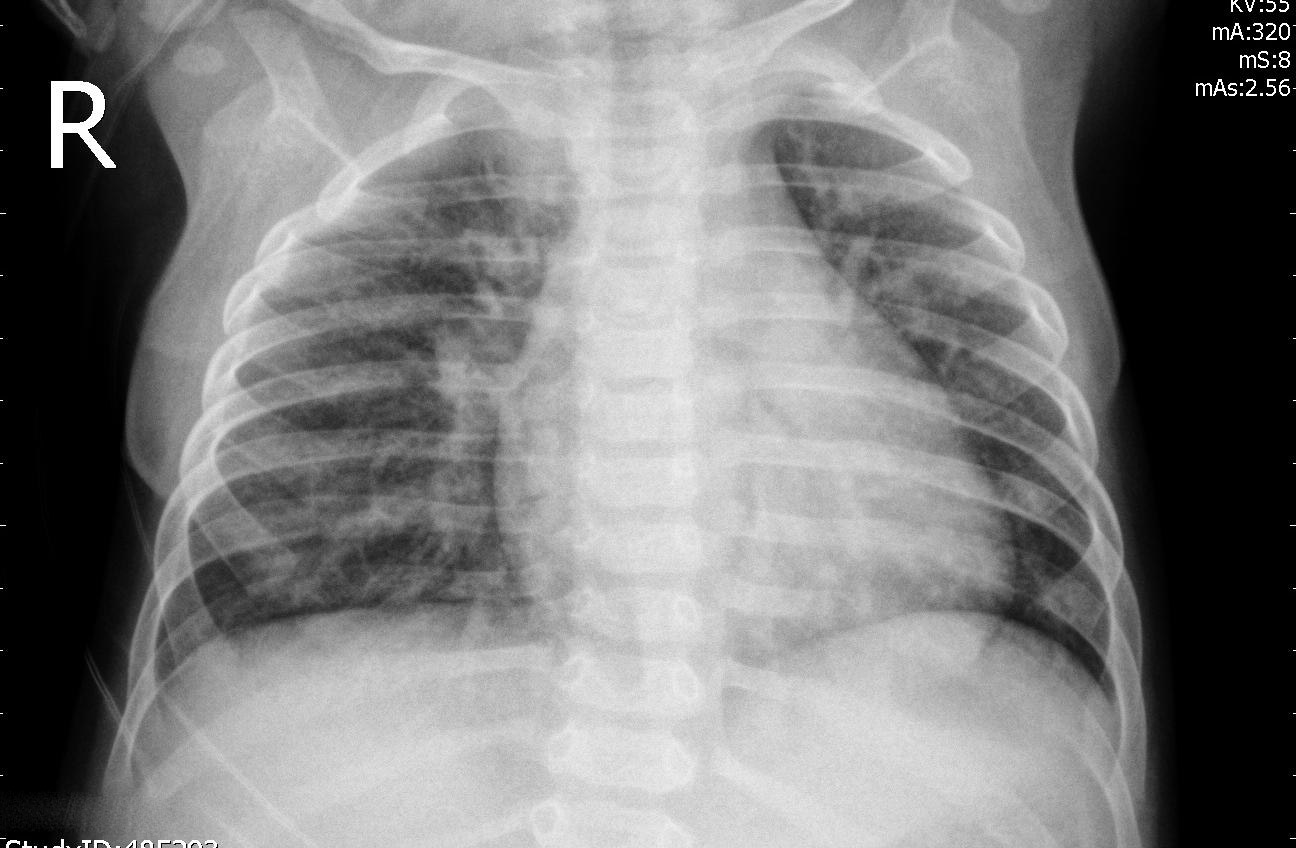
Diagnosis: PNEUMONIA